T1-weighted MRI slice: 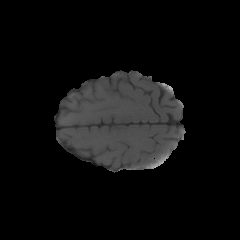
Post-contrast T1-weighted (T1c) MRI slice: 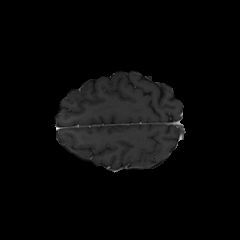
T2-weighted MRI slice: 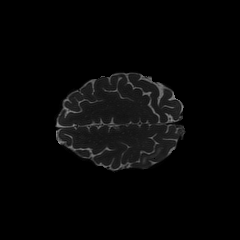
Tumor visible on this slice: yes